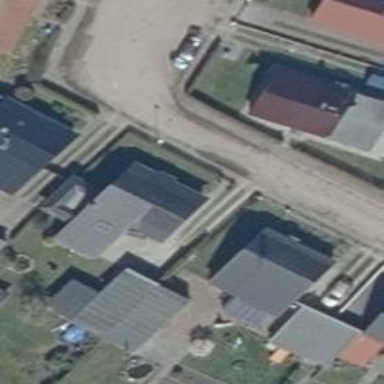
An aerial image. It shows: Residential road with compacted surface.